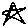
Label: star